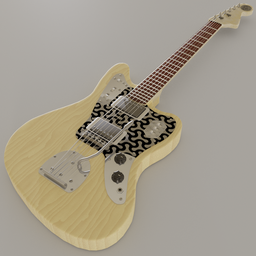
Label: electronics